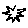
Label: star